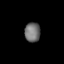
Tissue: skin
Cell type: Epithelial cells
Senescence score: 0.2616
Nuclear area (px): 301
Mean DAPI intensity: 111.116